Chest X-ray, AP view. Patient: 36 years old, sex F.
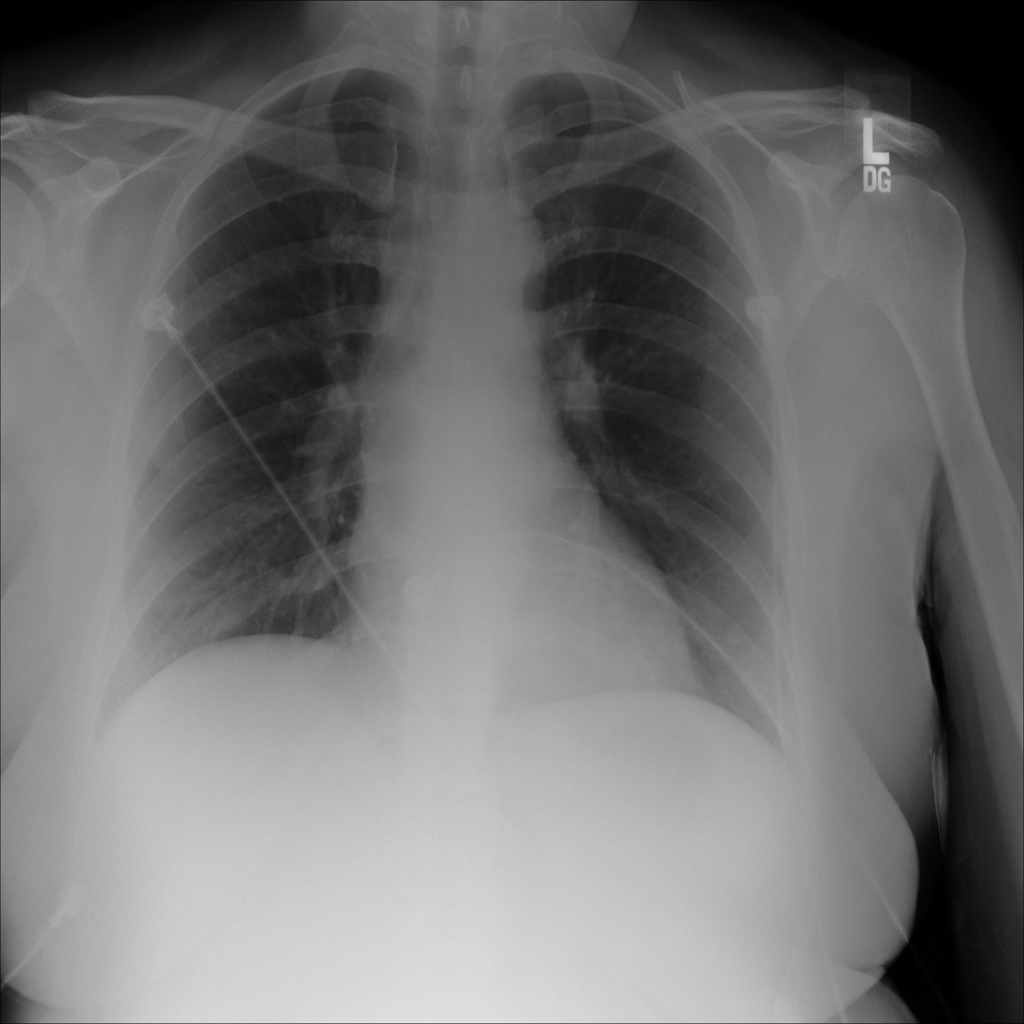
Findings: No Finding